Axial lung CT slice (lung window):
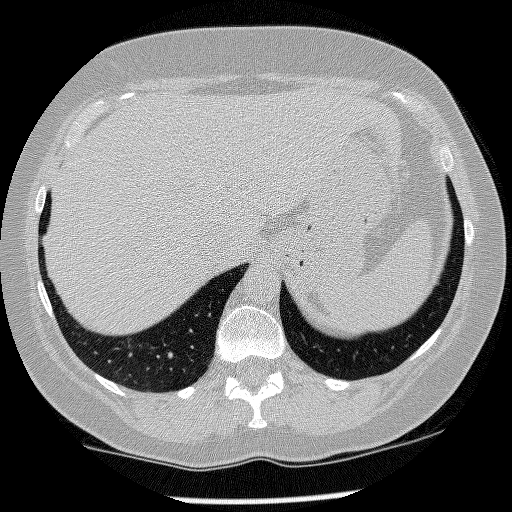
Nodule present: no